Question: I followed the advice in <URL> to rename my ASP.NET Identity tables:
'''
modelBuilder.Entity<IdentityUserClaim>().ToTable("UserClaim");
modelBuilder.Entity<IdentityUserRole>().ToTable("UserRole");
modelBuilder.Entity<IdentityUserLogin>().ToTable("UserLogin");
modelBuilder.Entity<IdentityRole>().ToTable("Role");
modelBuilder.Entity<IdentityUser>().ToTable("User");
modelBuilder.Entity<ApplicationUser>().ToTable("User");
'''
However this results in two properties for the UserClaim to User relation - 'UserId' and 'IdentityUser_Id':

Is there any way I can fix this?
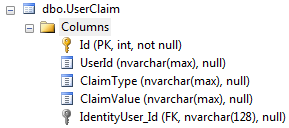
Answer: You should skip the following line, then it works perfectly well:
'''
modelBuilder.Entity<IdentityUser>().ToTable("User");
'''
So the only mapping you need is:
'''
modelBuilder.Entity<IdentityUserClaim>().ToTable("UserClaim");
modelBuilder.Entity<IdentityUserRole>().ToTable("UserRole");
modelBuilder.Entity<IdentityUserLogin>().ToTable("UserLogin");
modelBuilder.Entity<IdentityRole>().ToTable("Role");
modelBuilder.Entity<ApplicationUser>().ToTable("User");
'''
Hope that helps.